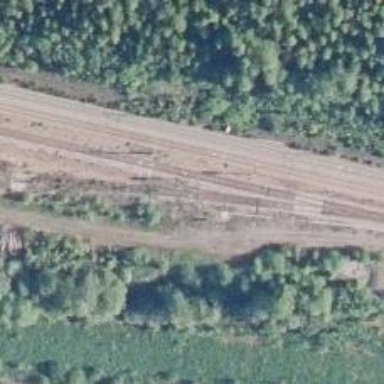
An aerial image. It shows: Wedge used for railway derailment.